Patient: sex M, age 52
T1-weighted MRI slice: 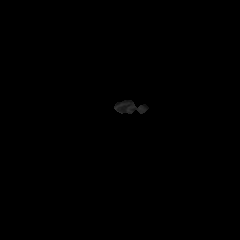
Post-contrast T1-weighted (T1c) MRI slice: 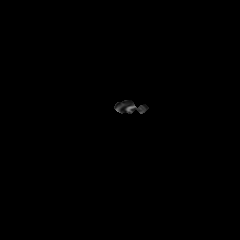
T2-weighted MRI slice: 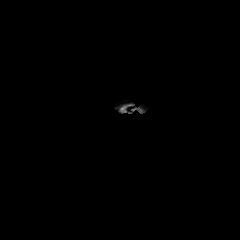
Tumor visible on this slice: no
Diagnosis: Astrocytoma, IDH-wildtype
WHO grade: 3